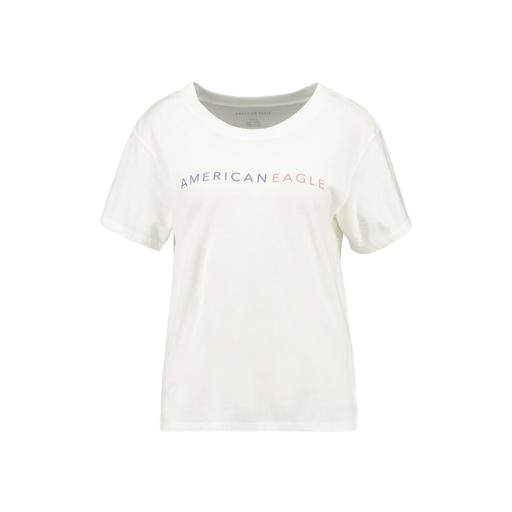
white eagle-print t-shirt, white american tee, multicolor clay tee chalk, white background